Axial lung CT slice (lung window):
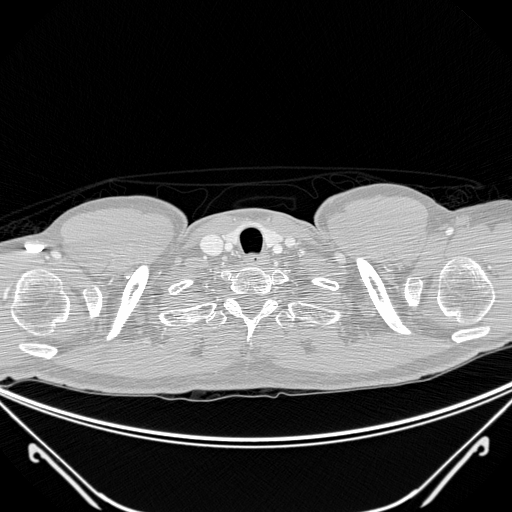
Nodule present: no